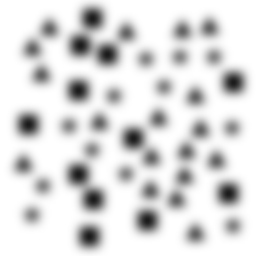
Squares: 12
Triangles: 18
Stars: 12
Total shapes: 42